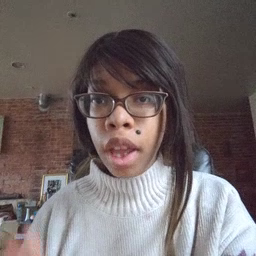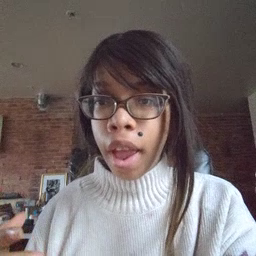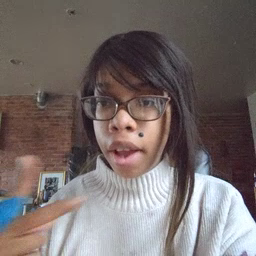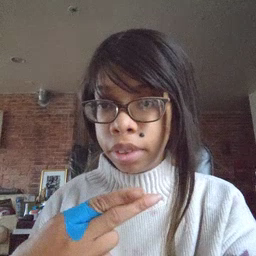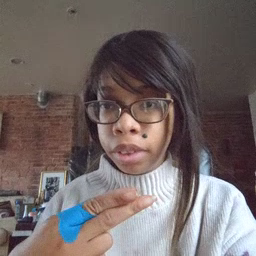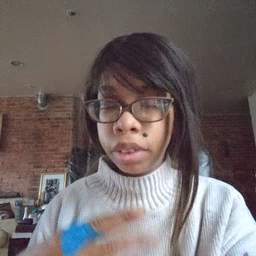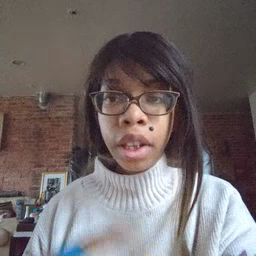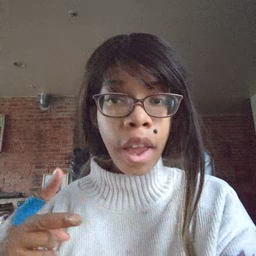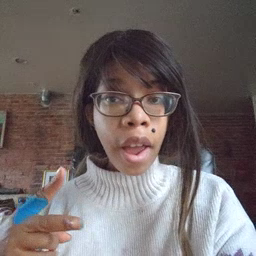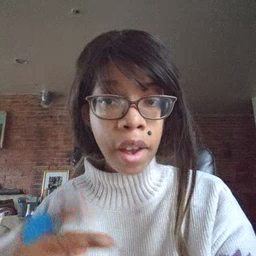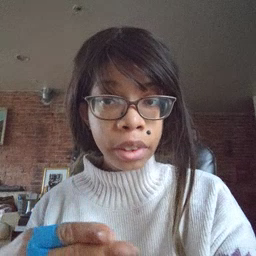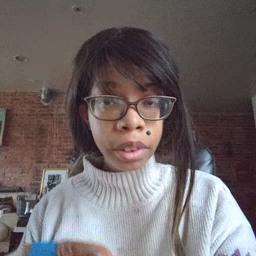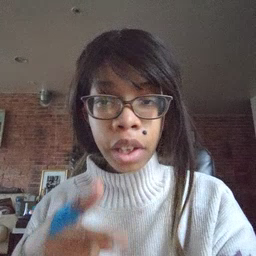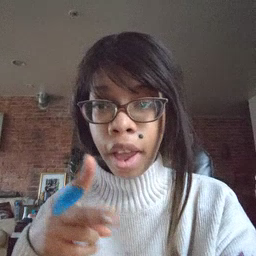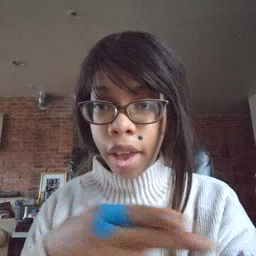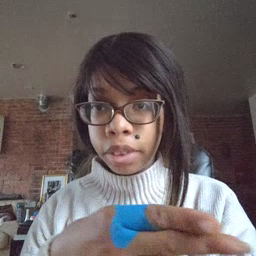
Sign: cut